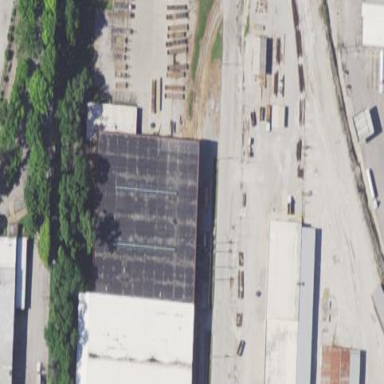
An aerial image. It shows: Industrial building.